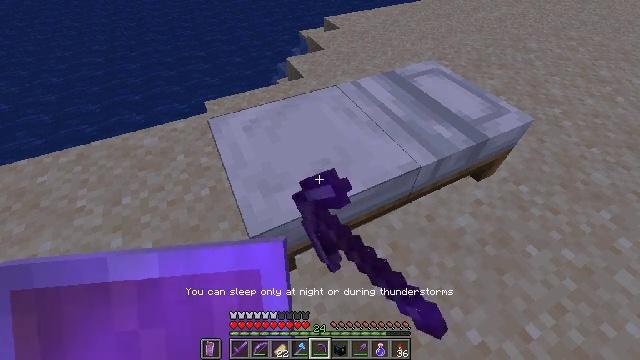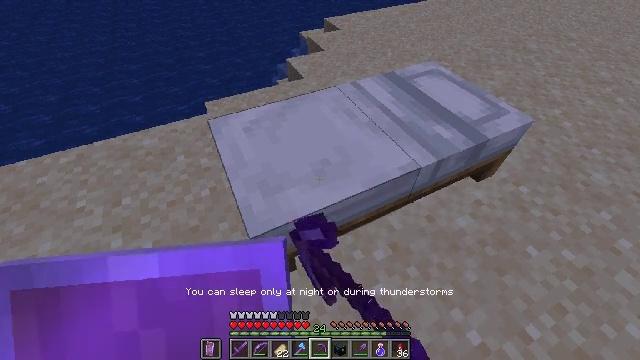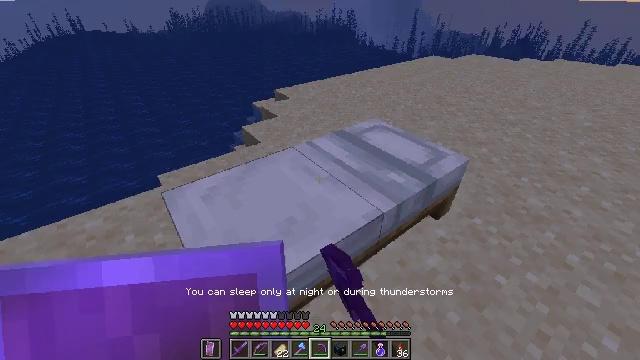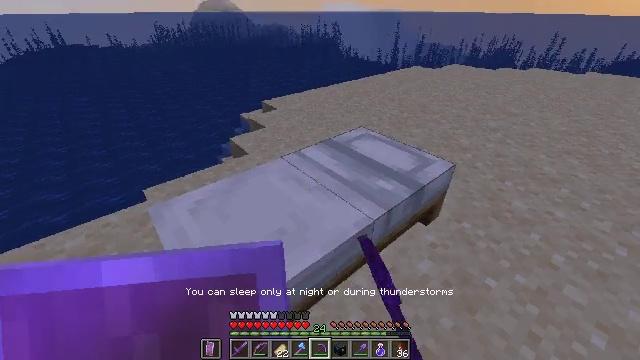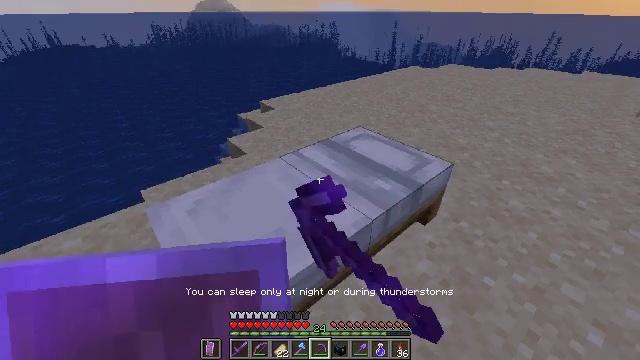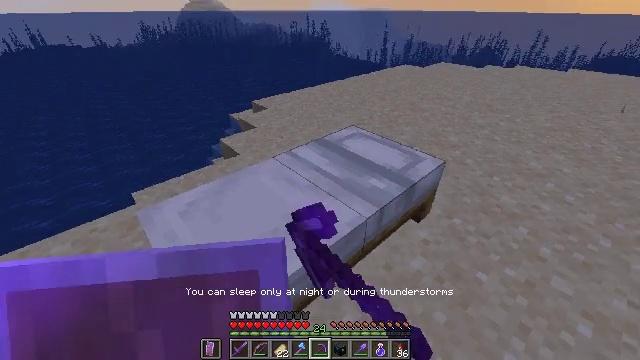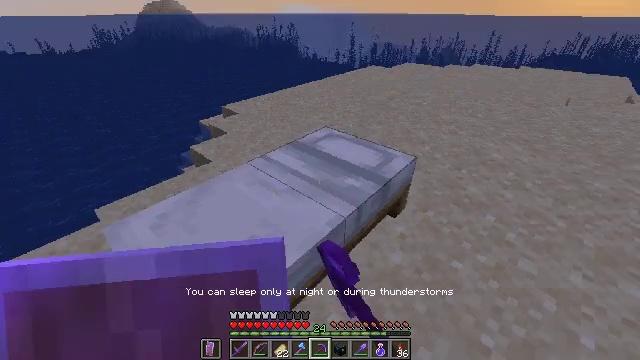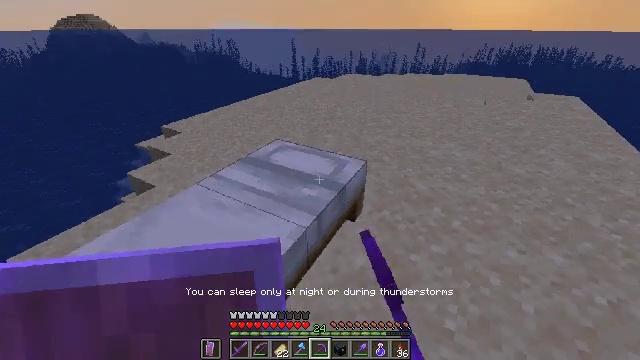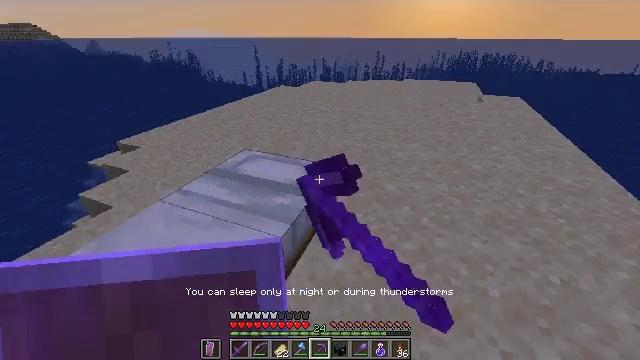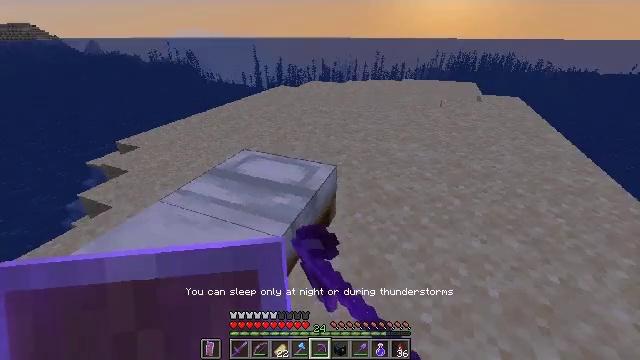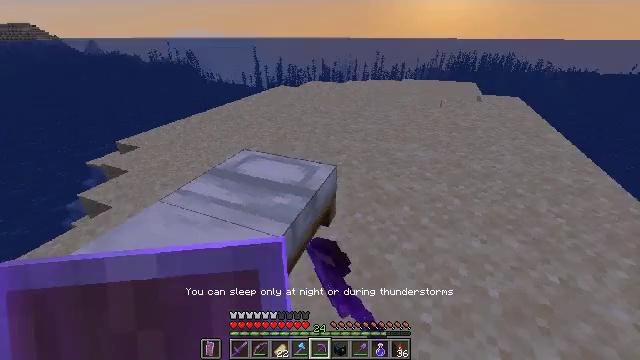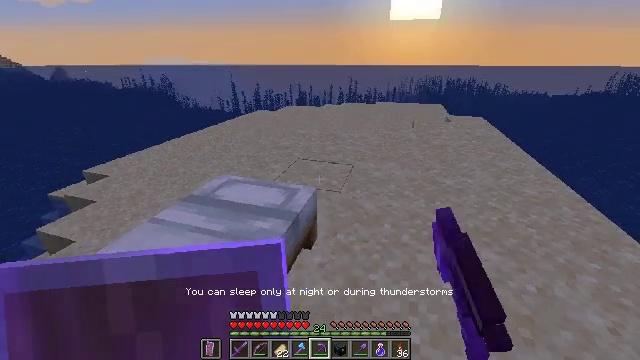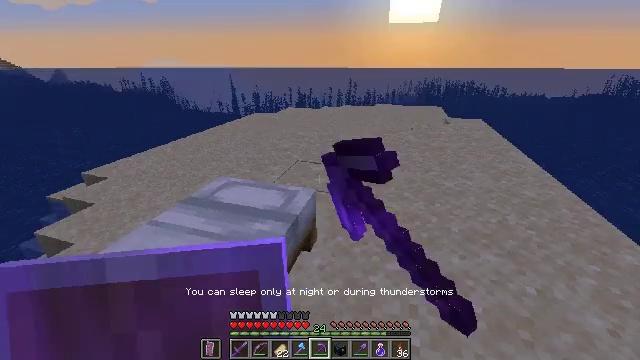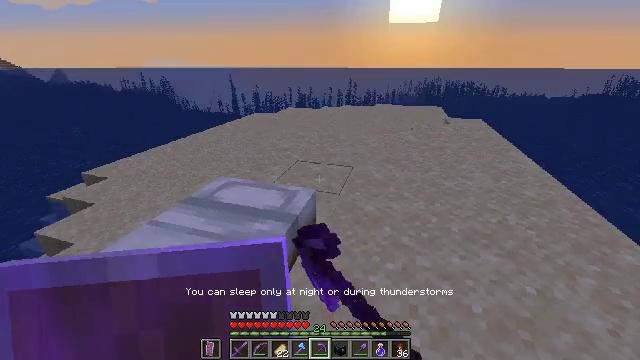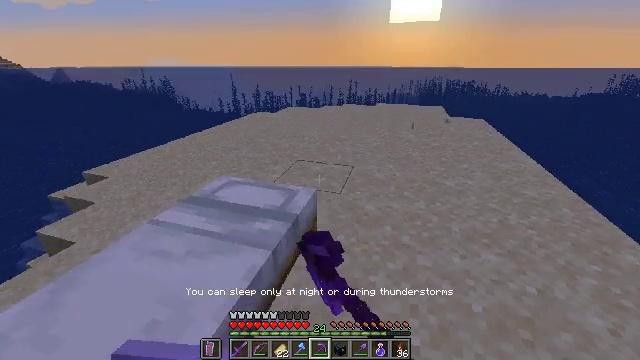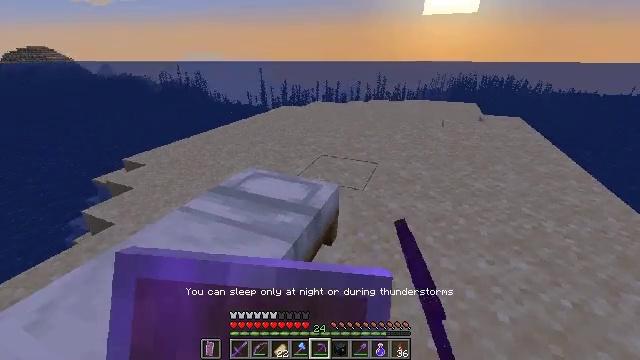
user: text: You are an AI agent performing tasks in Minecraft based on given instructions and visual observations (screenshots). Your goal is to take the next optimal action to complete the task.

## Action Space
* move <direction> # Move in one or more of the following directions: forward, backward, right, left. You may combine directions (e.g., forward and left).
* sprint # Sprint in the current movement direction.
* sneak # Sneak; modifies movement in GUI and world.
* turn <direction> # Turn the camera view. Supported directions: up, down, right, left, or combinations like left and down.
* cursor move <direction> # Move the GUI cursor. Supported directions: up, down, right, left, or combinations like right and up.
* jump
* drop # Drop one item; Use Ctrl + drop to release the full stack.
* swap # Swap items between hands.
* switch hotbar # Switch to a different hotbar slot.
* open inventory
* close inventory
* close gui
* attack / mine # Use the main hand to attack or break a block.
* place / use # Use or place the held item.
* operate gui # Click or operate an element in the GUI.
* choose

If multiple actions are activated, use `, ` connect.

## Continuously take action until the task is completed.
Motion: motion action
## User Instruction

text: Break the white bed to relocate it.
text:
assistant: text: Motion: use / place
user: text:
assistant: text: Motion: turn right and up, use / place
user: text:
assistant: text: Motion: turn right and up, use / place
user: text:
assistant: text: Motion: use / place
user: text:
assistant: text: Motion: turn right, use / place
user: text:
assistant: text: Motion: turn right, use / place
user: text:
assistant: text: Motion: turn right and up, use / place
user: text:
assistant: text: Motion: turn right and up, use / place
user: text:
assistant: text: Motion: use / place
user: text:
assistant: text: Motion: use / place
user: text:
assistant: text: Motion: turn right and up, use / place
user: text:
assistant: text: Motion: use / place
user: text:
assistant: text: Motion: use / place
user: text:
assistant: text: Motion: use / place
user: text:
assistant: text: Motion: turn left and down, use / place
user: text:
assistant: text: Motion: turn left, use / place
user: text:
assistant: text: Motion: turn left and down, use / place
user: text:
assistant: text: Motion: turn left and down, use / place
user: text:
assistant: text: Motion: turn left and down, use / place
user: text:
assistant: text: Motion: turn left and down, use / place
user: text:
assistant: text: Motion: use / place
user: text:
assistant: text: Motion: use / place
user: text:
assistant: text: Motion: use / place
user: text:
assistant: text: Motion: use / place
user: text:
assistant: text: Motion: use / place
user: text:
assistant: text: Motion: use / place
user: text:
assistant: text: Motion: use / place
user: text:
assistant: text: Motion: use / place
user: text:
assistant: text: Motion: use / place
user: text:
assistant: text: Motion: use / place